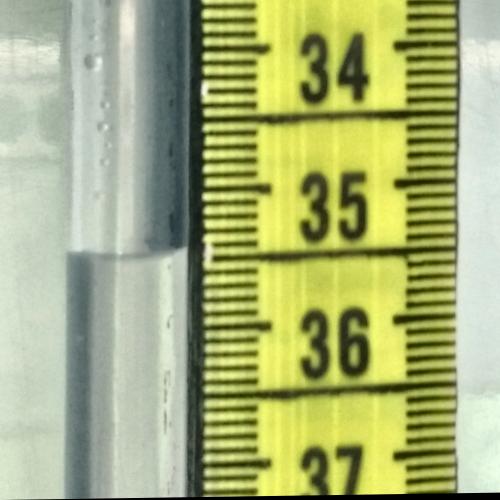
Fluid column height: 35.4 cm